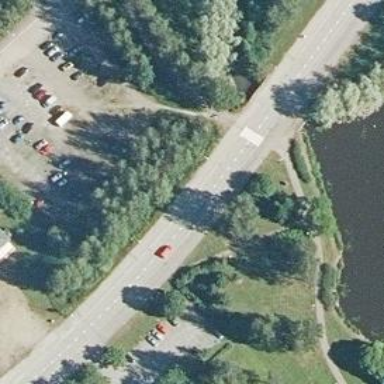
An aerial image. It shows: Unpaved parking area.